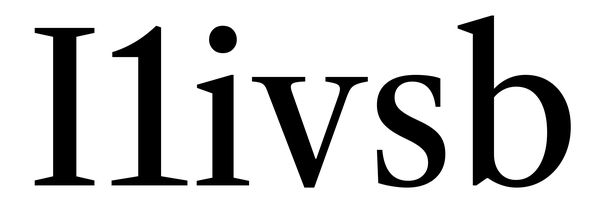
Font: LibreCaslonText_Regular